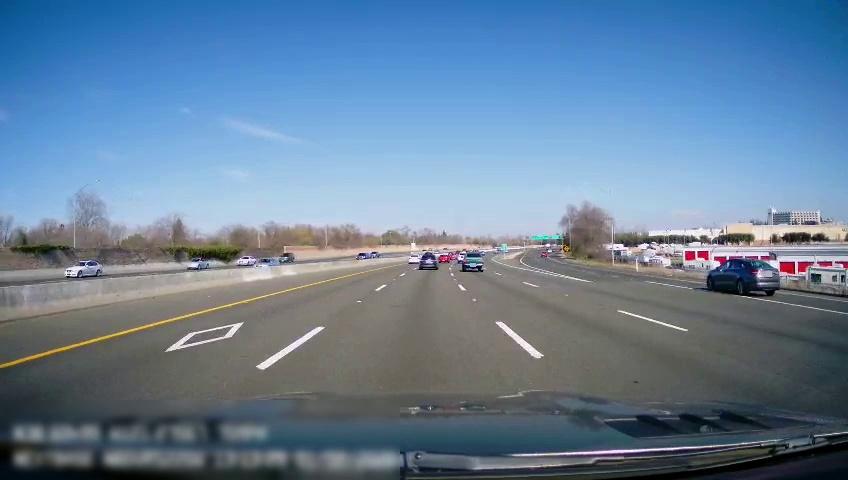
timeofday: Day
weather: Sunny
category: Drivable Space
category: Vehicles | Car
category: Vehicles | Car
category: Vehicles | Car
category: Vehicles | Car
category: Vehicles | Car
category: Vehicles | Car
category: Vehicles | Car
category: Drivable Space
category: Vehicles | Car
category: Vehicles | SUV
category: Vehicles | Truck
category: Vehicles | Car
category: Vehicles | Car
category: Vehicles | Car
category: Lanes | Alternate Lane
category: Lanes | Alternate Lane
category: Lanes | Alternate Lane
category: Lanes | Alternate Lane
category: Lanes | Alternate Lane
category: Lanes | Current Lane
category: Lanes | Current Lane
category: Lanes | Alternate Lane
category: Traffic | Signs